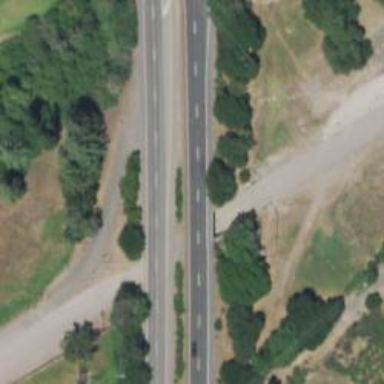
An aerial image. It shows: Primary highway bridge designed as expressway.